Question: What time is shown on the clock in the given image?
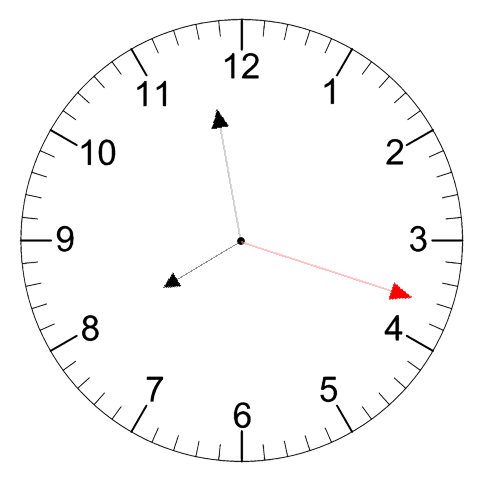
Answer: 07:58:18